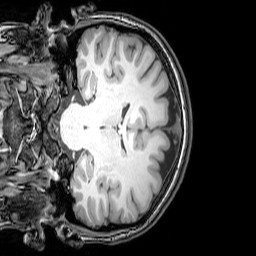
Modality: T1w
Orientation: coronal
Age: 24
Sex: female
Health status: healthy
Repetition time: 0.081 s
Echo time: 0.037 s